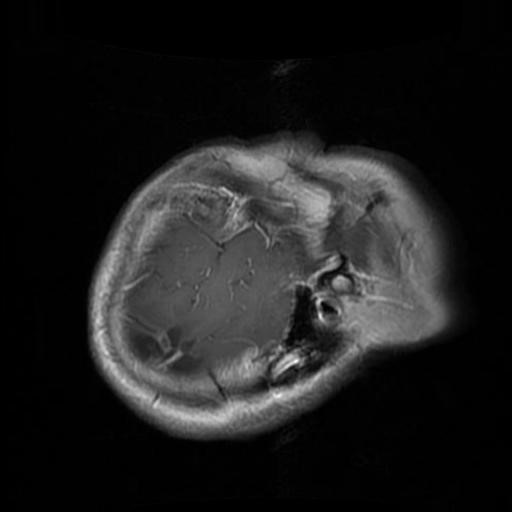
Label: brain_glioma